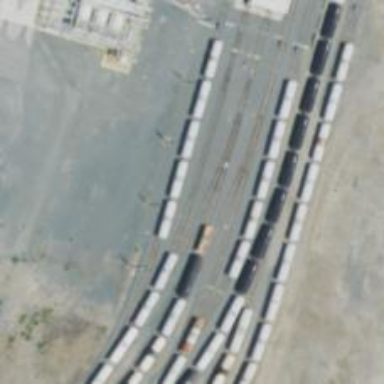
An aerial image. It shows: Rail spur service.